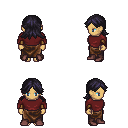
a pixel art fantasy rpg character, female body template, human, tanned skin, maroon long-sleeve shirt, robe skirt, raven loose hair, cloth bracers, maroon shoes, four views (front, back, left, right), 2x2 character sprite sheet, small pixel art, hard edges, no anti-aliasing